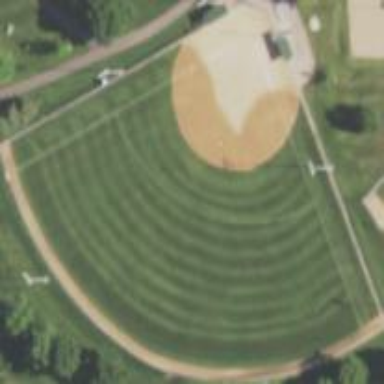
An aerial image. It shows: Baseball pitch for leisure and sports activities.